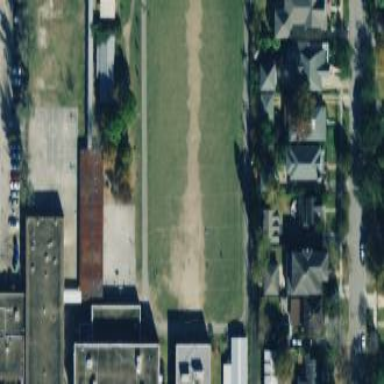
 providing leisure land for sports activities."